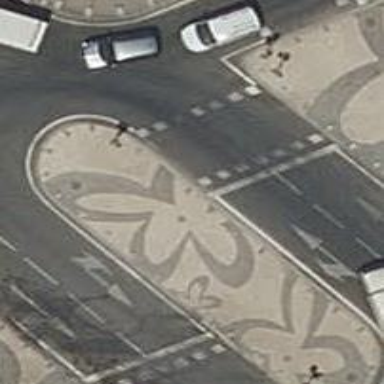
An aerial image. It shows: Road crossing with traffic signals.